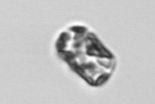
Label: Guinardia_striata